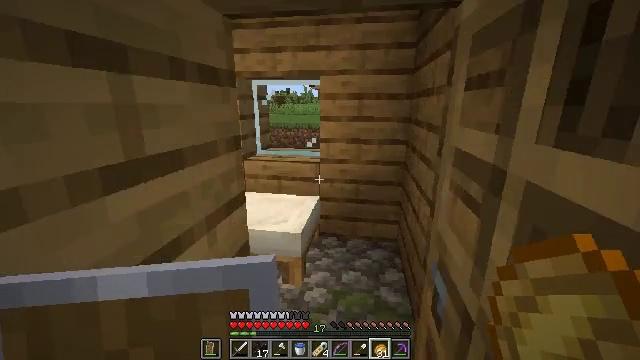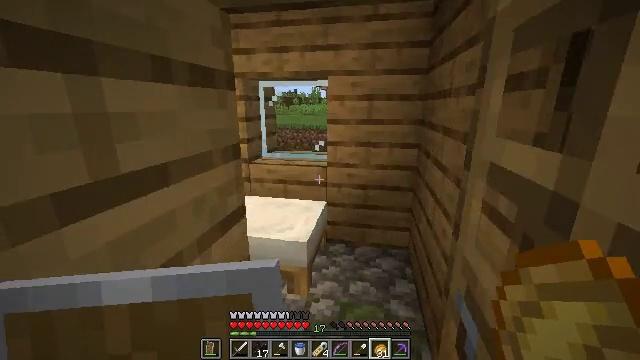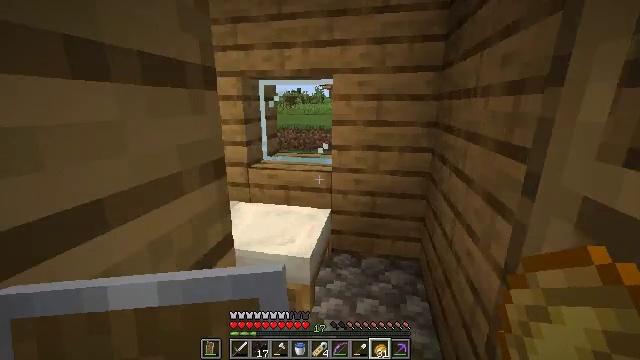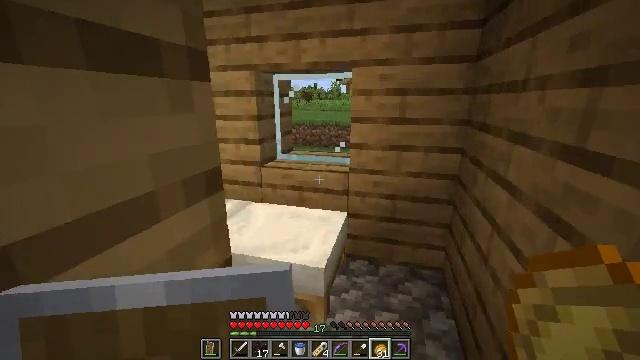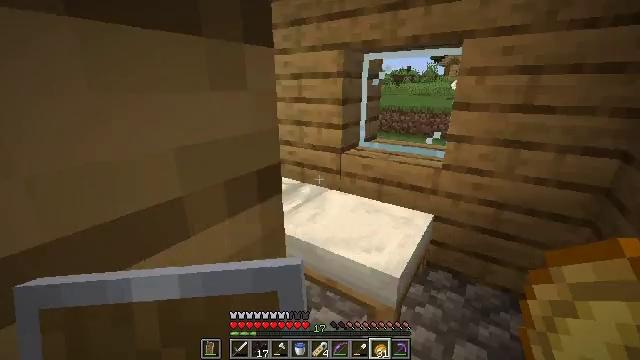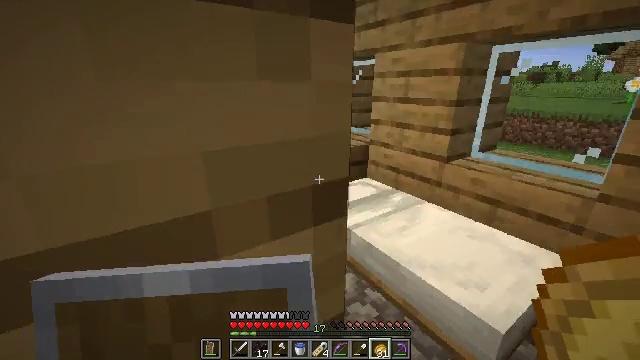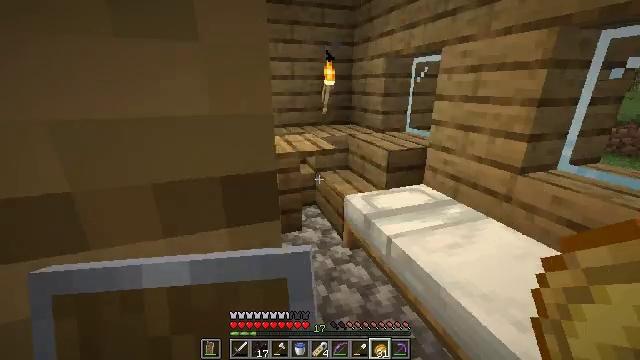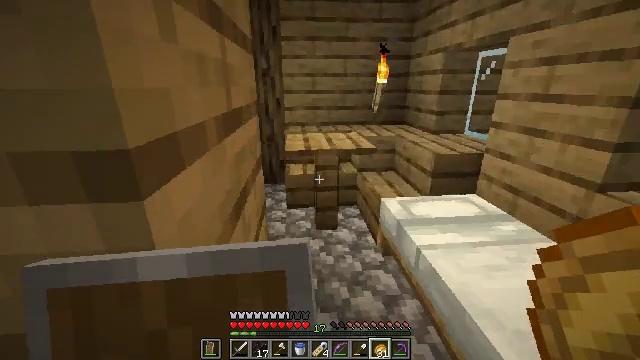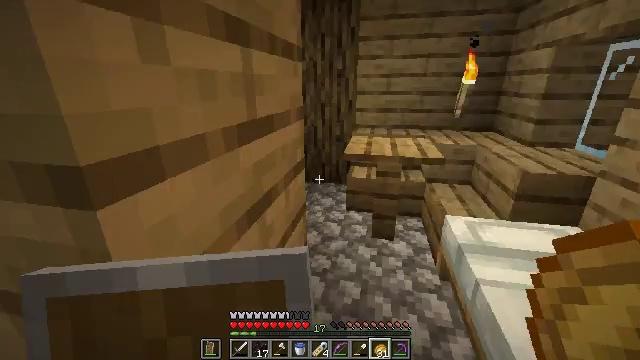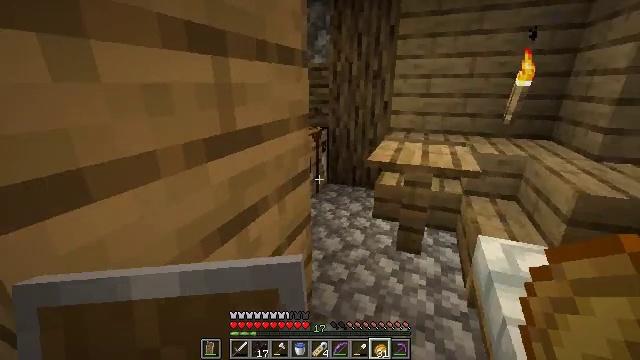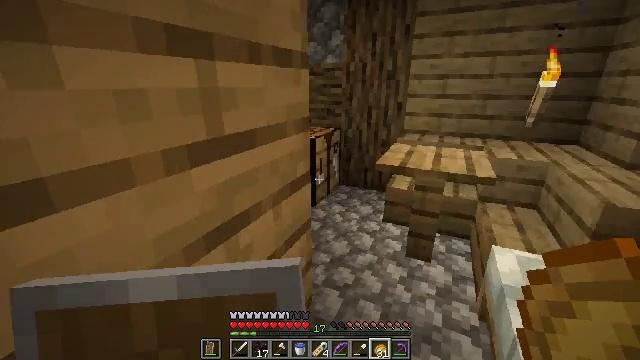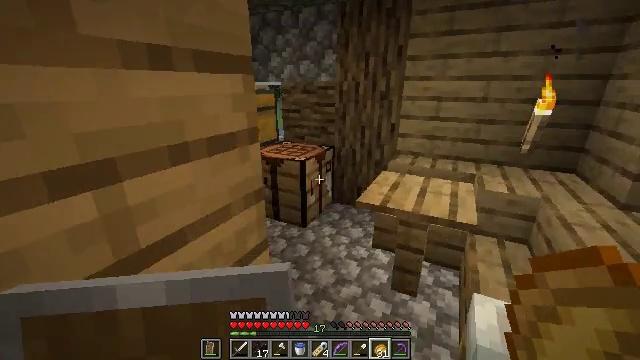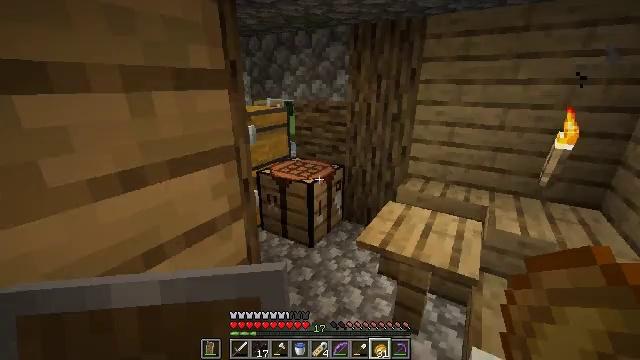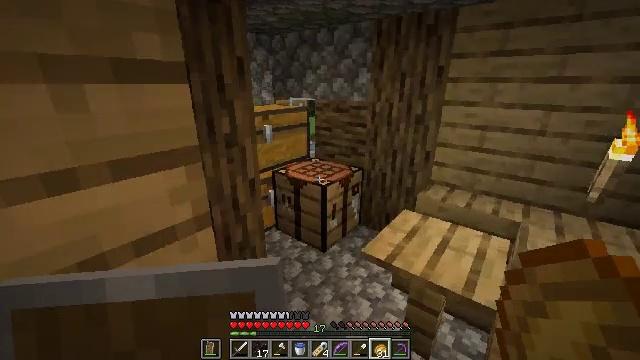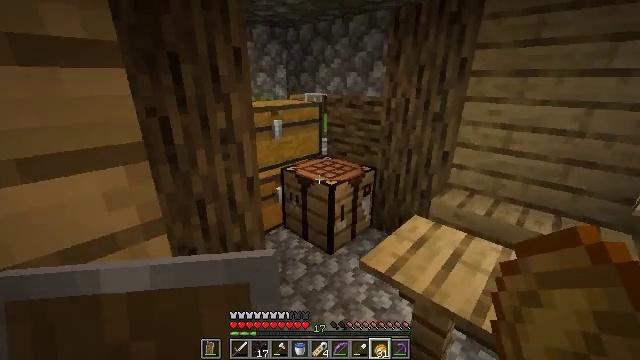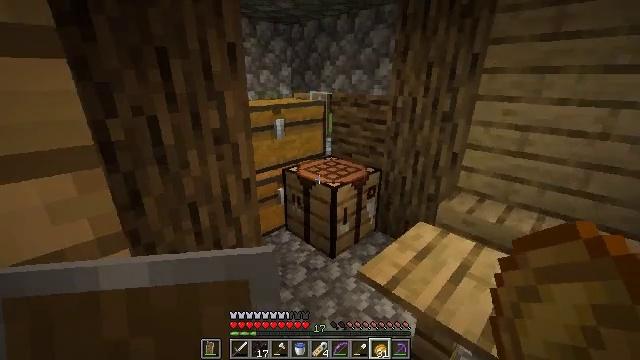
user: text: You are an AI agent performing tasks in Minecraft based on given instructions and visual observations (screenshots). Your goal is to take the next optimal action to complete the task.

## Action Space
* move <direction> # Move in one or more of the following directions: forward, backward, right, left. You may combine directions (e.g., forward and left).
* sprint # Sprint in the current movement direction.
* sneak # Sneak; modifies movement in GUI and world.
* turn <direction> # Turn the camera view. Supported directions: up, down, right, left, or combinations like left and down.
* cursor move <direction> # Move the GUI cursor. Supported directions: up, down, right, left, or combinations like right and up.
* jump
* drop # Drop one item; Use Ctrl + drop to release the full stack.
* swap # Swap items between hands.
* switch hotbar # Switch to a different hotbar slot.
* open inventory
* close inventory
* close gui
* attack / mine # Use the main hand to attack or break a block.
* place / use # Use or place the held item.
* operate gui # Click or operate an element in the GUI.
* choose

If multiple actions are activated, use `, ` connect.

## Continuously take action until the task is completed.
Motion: motion action
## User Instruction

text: Gather the chest from its place.
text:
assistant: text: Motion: move forward, turn left
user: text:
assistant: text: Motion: move forward
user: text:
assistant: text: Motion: move forward, turn left
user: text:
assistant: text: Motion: move forward, turn left and down
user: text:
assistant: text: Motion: move forward, turn left
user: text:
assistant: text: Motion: move forward and move right, turn left
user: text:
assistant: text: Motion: move forward and move right, turn left
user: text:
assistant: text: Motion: move forward and move right, turn left
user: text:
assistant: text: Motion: move forward and move right, turn left
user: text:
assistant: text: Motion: move forward and move right, turn left
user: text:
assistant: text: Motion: move forward and move right, turn left
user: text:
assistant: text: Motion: move forward and move right, turn left
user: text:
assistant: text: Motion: move forward and move right, turn left
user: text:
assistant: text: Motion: move forward, turn left
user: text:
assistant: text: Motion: turn left
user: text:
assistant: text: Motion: turn left
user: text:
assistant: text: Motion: turn left
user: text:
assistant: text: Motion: turn left
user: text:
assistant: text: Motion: turn left
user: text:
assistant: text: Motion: turn left
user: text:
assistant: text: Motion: turn left
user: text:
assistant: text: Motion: no_op
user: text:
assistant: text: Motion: use / place
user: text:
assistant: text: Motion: use / place
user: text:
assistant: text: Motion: no_op
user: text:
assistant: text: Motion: no_op
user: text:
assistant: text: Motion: no_op
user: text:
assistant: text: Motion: no_op
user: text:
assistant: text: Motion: no_op
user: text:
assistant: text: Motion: no_op